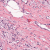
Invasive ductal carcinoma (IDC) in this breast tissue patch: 1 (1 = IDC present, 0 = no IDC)